Aerial crown-view tile of a tropical tree (Barro Colorado Island, Panama), acquired 20250317:
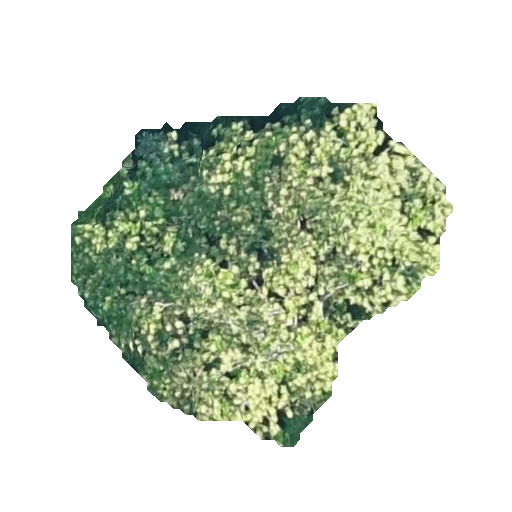
Species: Anacardium excelsum
GBIF accepted scientific name: Anacardium excelsum
Crown area: 129.47 m²